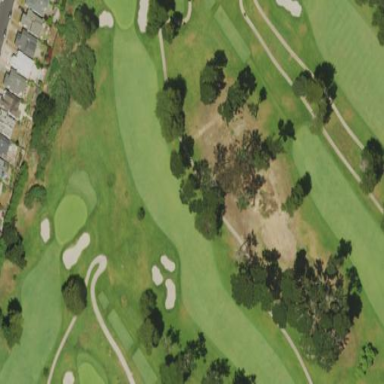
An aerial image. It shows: Grassy area designated as golf fairway.